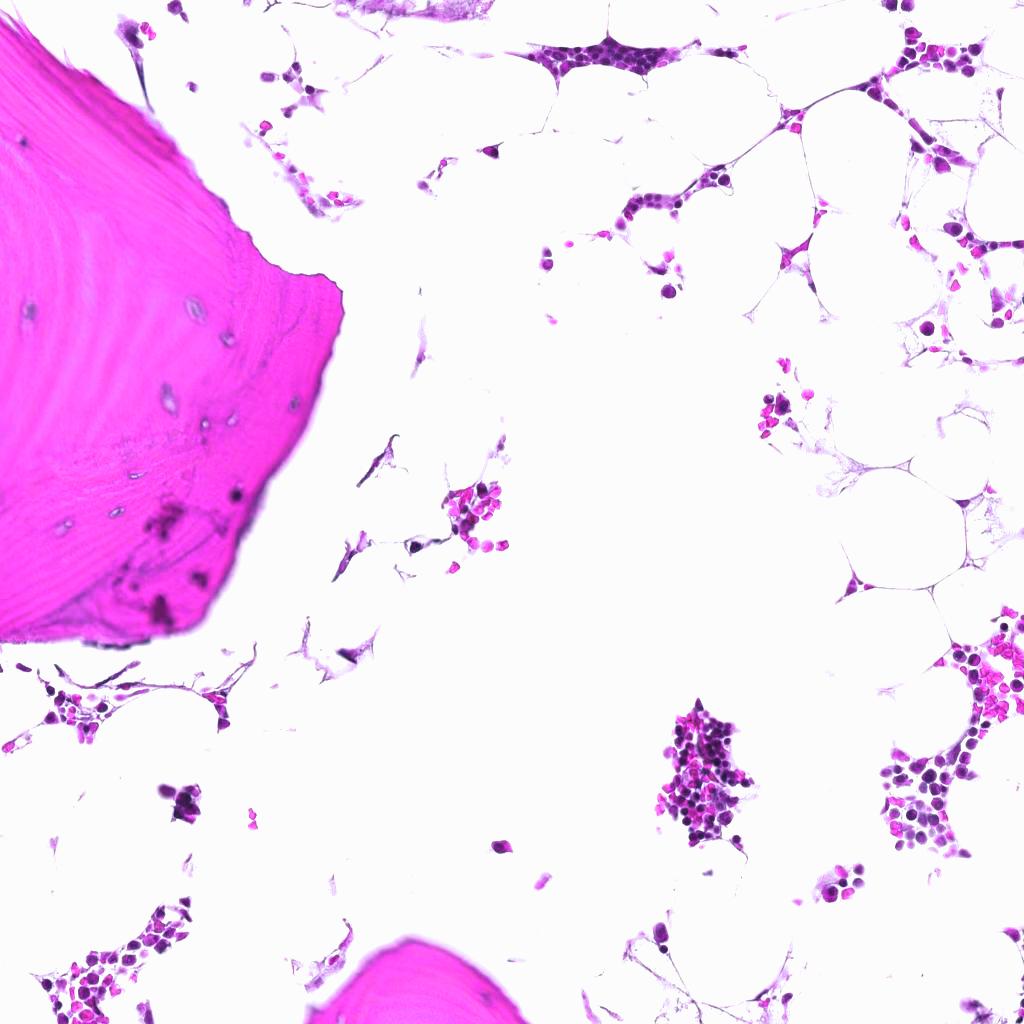
Label: Non-Tumor